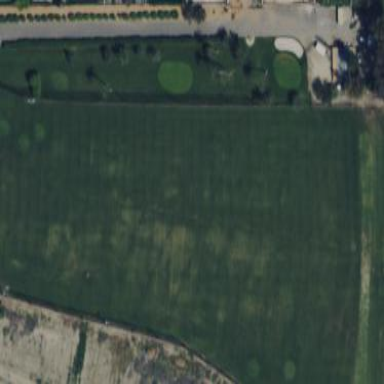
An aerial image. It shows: Grassy area used as driving range for golf.